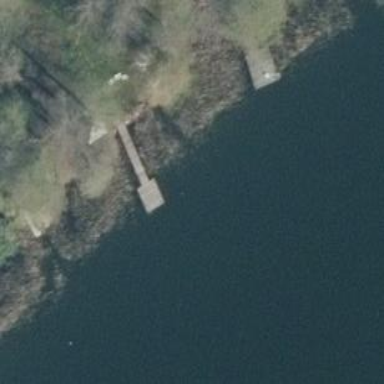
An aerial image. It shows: Man-made pier.